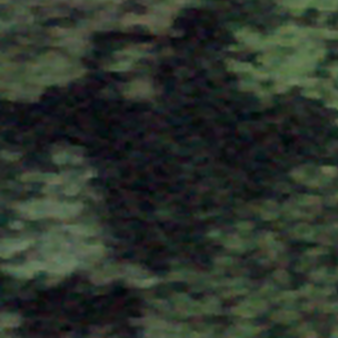
Label: other